Question: I am trying to select the radio button "Hitter". Could anyone help? I've tried a lot of different things, but keep getting "Message: element not visible".
Thanks!

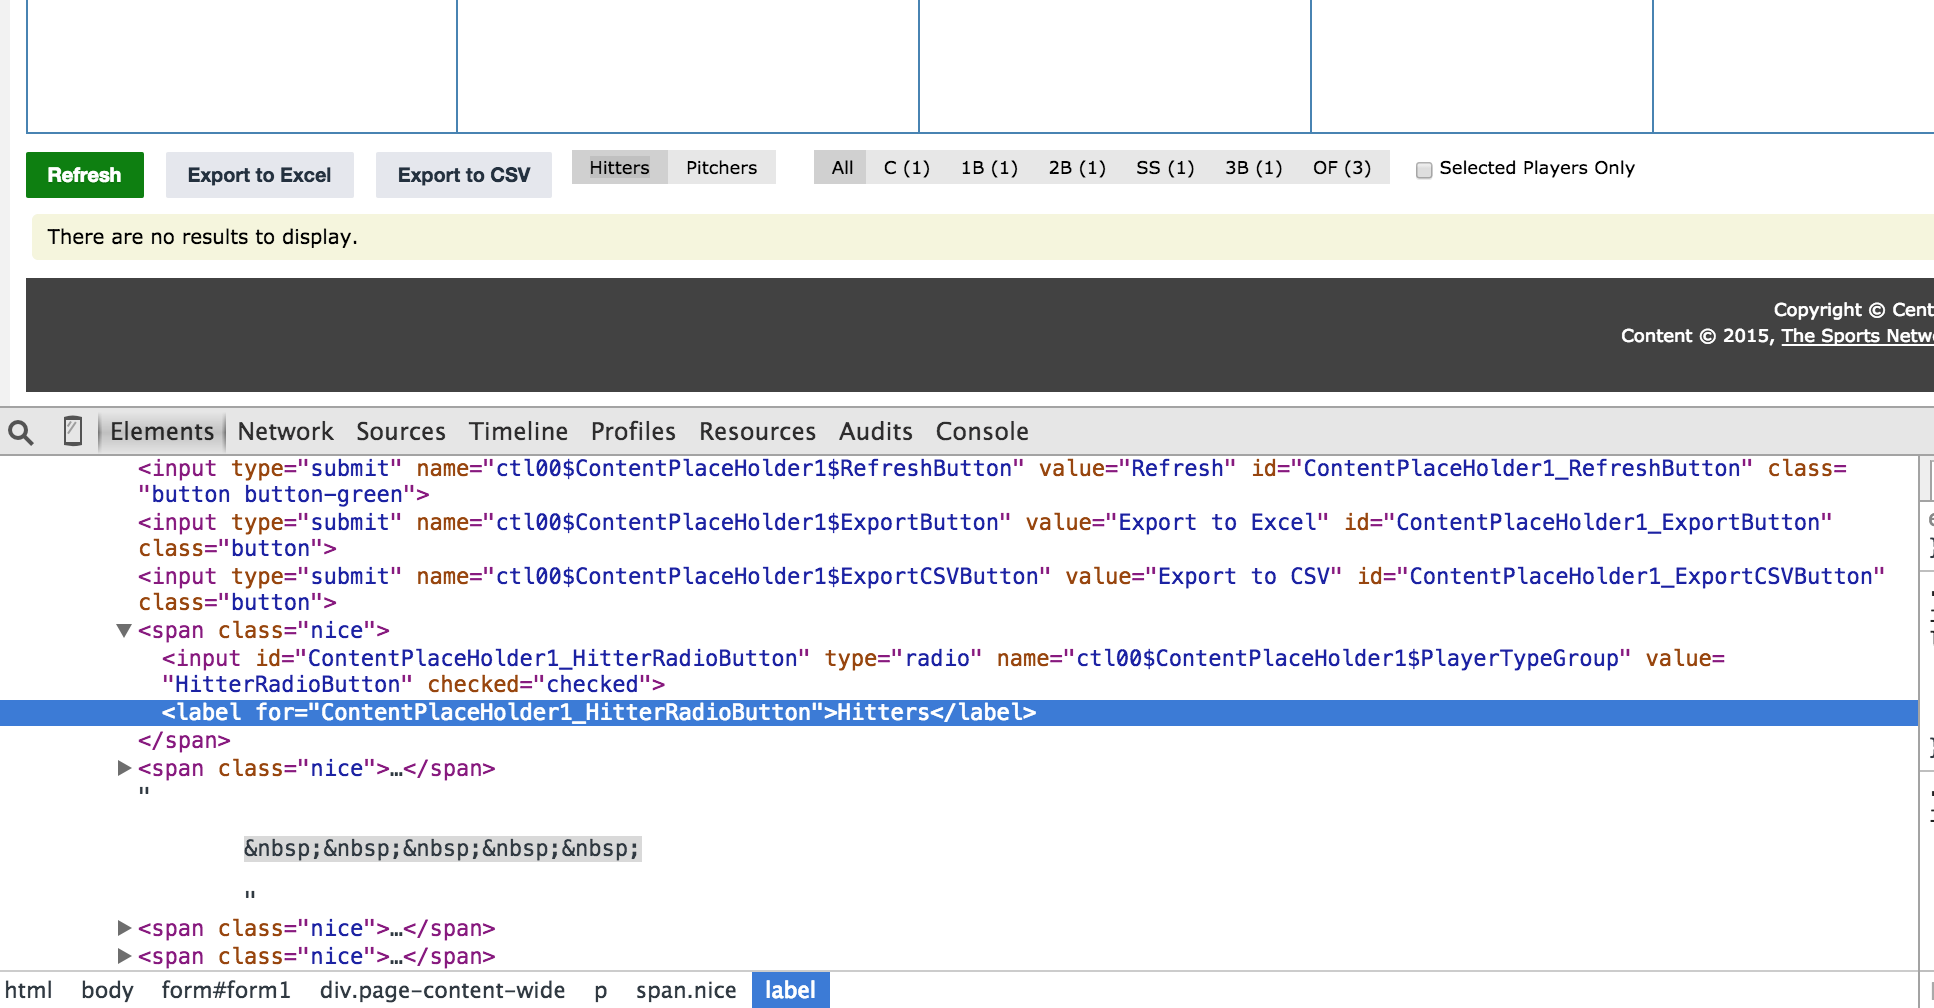
Answer: There are multiple ways to locate the radio 'input', here is the one using 'find_element_by_id()':
'''
radio = driver.find_element_by_id("ContentPlaceHolder1_HitterRadioButton")
radio.click()
'''
Or, if you have problems with this approach, you can simulate a click via javascript:
'''
radio = driver.find_element_by_id("ContentPlaceHolder1_HitterRadioButton")
driver.execute_script("arguments[0].click();", radio)
'''